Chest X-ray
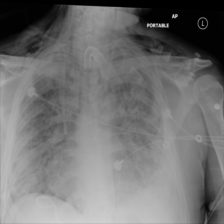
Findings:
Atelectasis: negative
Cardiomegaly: negative
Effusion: negative
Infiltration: negative
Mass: negative
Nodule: negative
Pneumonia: negative
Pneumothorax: negative
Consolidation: negative
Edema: negative
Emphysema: positive
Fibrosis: negative
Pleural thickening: negative
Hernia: negative